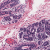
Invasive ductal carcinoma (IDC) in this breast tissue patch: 0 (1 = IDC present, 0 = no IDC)